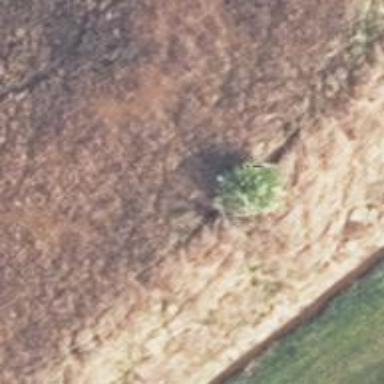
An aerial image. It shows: Deciduous broadleaved tree.